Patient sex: M
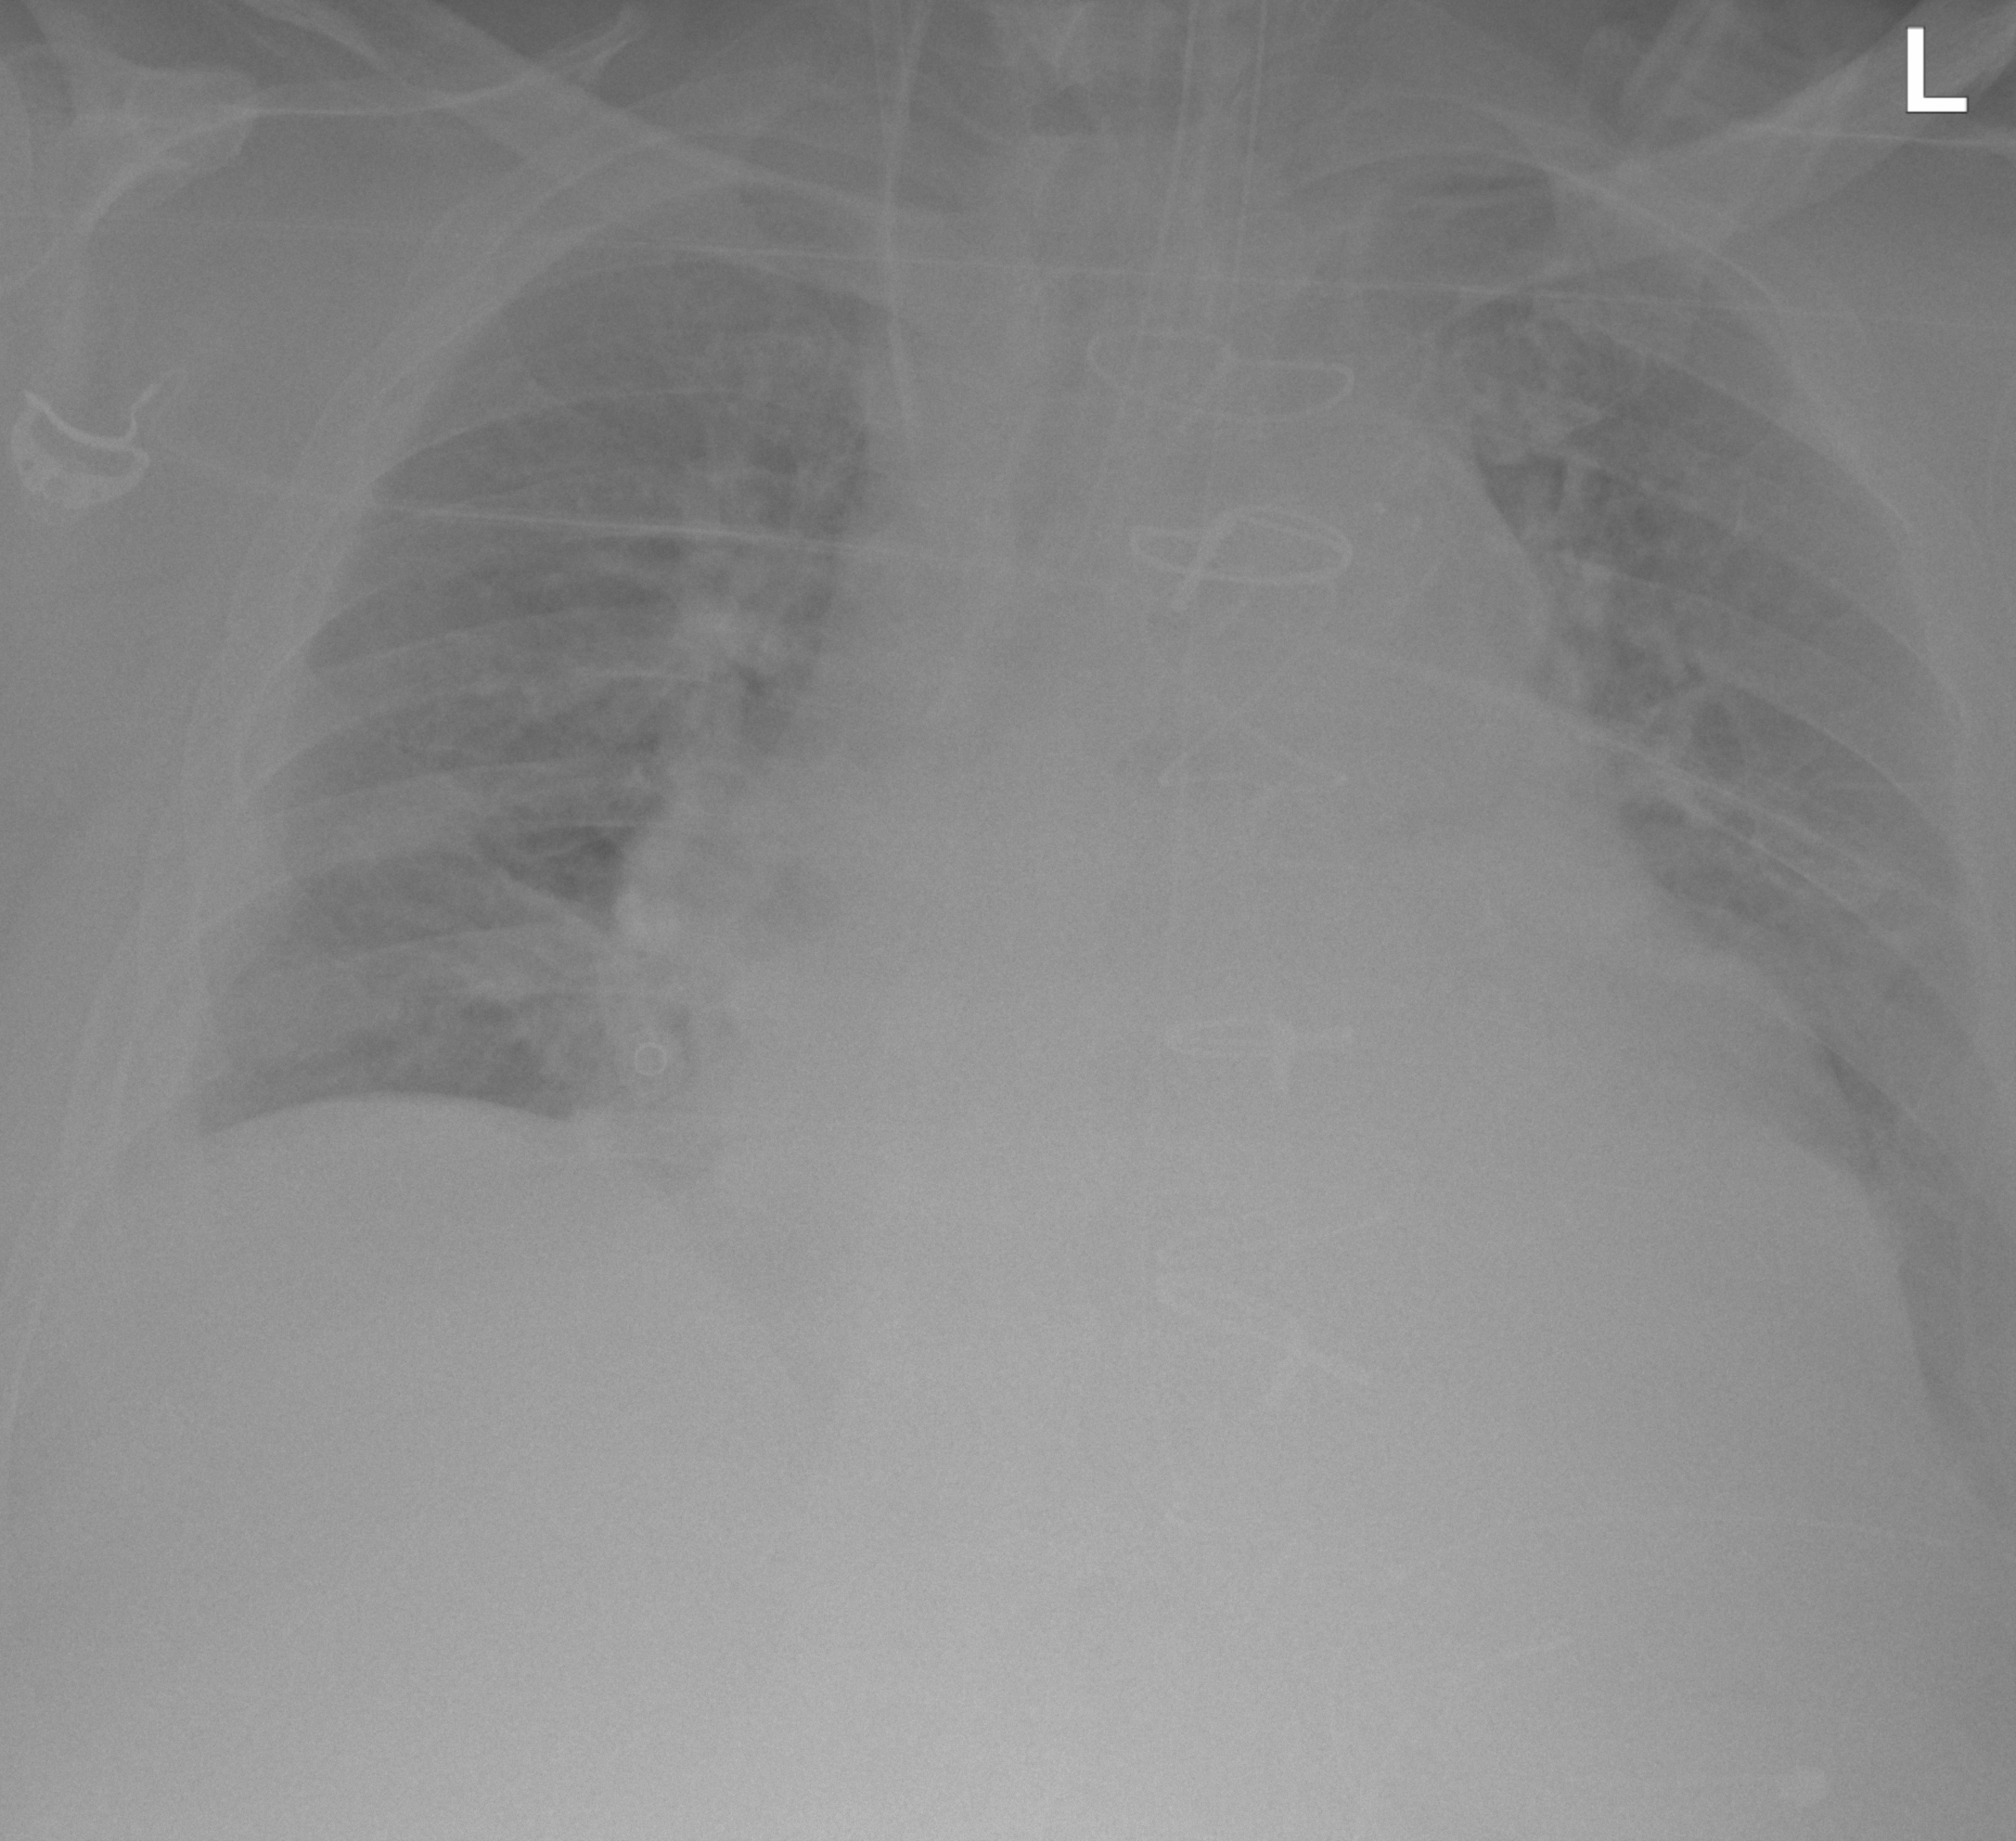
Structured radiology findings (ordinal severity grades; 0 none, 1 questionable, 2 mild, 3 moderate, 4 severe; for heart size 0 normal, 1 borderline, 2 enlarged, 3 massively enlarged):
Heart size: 2
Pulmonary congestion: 2
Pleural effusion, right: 0
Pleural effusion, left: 2
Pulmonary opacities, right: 2
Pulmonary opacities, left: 2
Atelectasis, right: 2
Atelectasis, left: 2